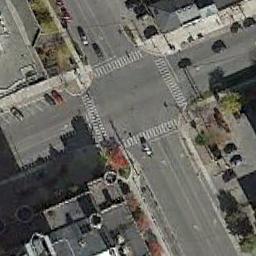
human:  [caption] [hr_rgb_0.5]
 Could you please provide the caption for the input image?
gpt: There are many buildings of different shapes and sizes beside the intersection .

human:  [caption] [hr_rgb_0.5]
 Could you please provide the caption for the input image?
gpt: There aren't many cars at the intersection .

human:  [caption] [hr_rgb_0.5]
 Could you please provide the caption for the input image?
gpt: There are several moving vehicles on the road at the intersection, There are many buildings and some trees around the intersection, And many cars are parked in the open space beside the intersection .

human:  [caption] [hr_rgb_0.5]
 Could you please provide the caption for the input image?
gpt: An intersection with sparse traffic is between some buildings and clearings .

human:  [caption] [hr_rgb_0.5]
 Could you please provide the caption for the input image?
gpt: There are some  buildings beside the intersection .